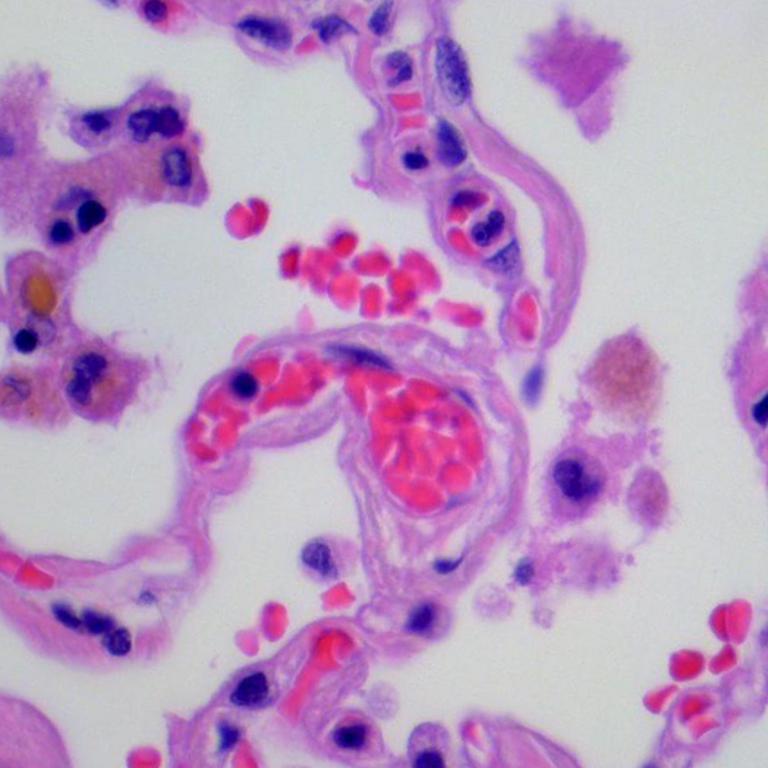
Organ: lung
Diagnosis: benign